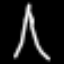
Label: The Eiffel Tower